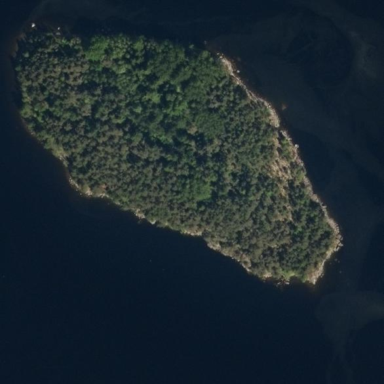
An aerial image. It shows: Islet covered with woodland.